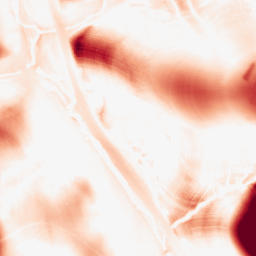
Category: morphological
Decomposition family: tophat
Decomposition parameters: size: 50
mode: white
Upsampling method: bicubic_16x
Upsampling parameters: scale: 16
Upsampling scale: 16